Question: My problem:
What I would like to accomplish is add the ability for the user to link their menu with another user. Allowing any changes to menu from either user show for both users.
My current thought process:
I added a field for "joined user" but that doesn't look right. Would it be better to make a separate table for menus then have it pulled from there? Or is there a more proper/efficient way to accomplish this?
Below is my schema:
<URL>
*
Sorry for the late response. I think I got it.

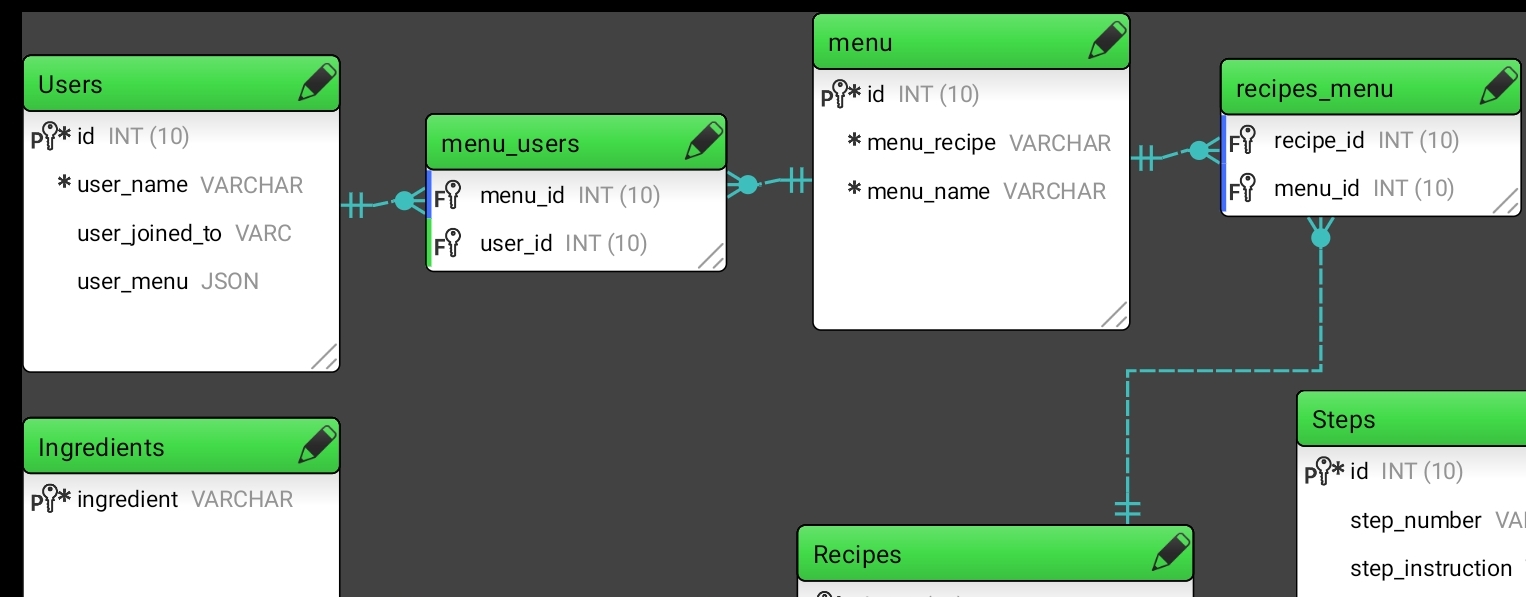
Answer: Instead of putting 'menu_user' in the 'menu' table, create a relationship table that relates all the users sharing a menu:
'''
CREATE TABLE menu_users (
id INT(10) PRIMARY KEY AUTO_INCREMENT,
user_id INT(10),
menu_id INT(10),
UNIQUE INDEX (user_id, menu_id),
FOREIGN KEY (user_id) REFERENCES users (id),
FOREIGN KEY (menu_id) REFERENCES menu (id)
);
'''